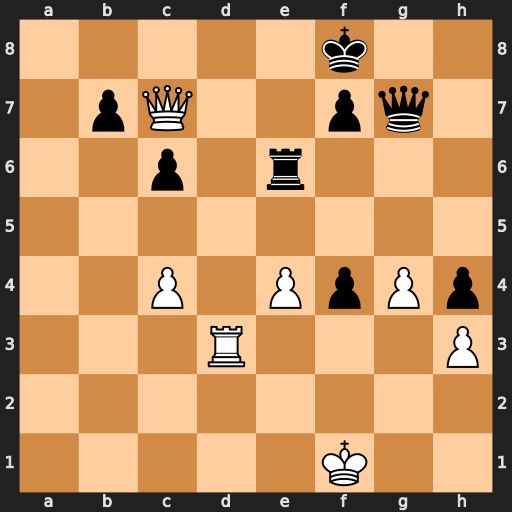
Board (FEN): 5k2/1pQ2pq1/2p1r3/8/2P1PpPp/3R3P/8/5K2
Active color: w
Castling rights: -
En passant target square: -
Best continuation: Rd8+ Re8 Qd6+ Kg8 Rxe8+